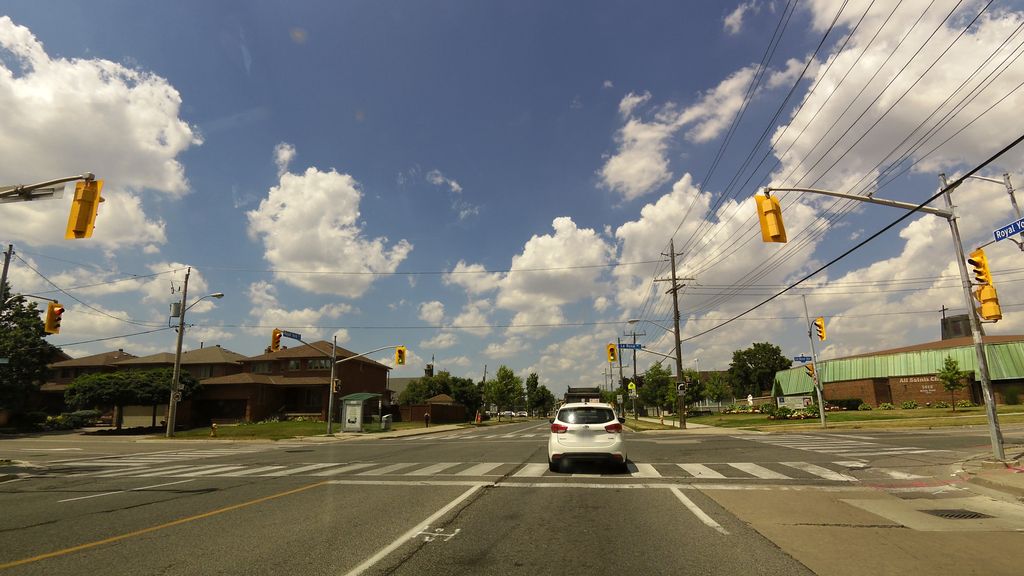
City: toronto